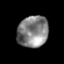
Tissue: prostate
Cell type: Fibroblasts
Senescence score: 0.7593
Nuclear area (px): 946
Mean DAPI intensity: 131.383